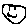
Label: smiley face